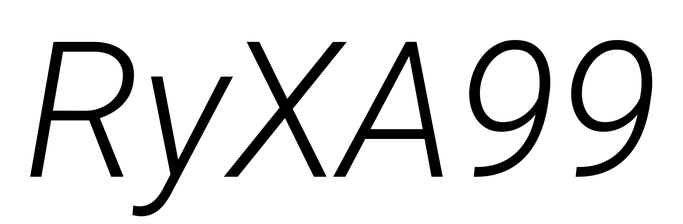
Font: Roboto-Italic_Light_Italic